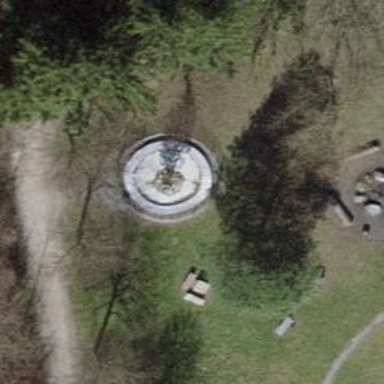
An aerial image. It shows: Beautiful fountain.